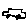
Label: car